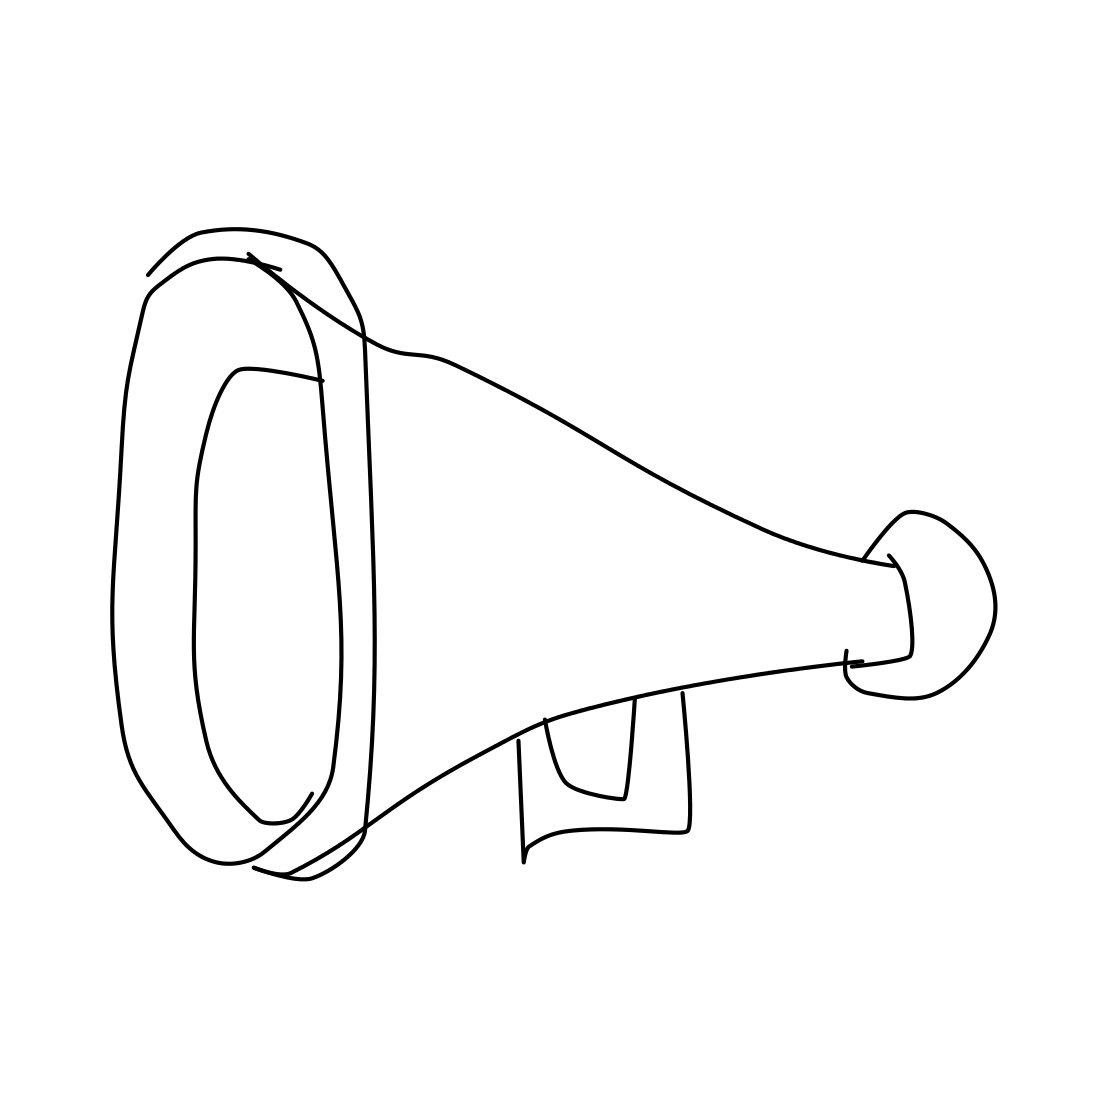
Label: megaphone